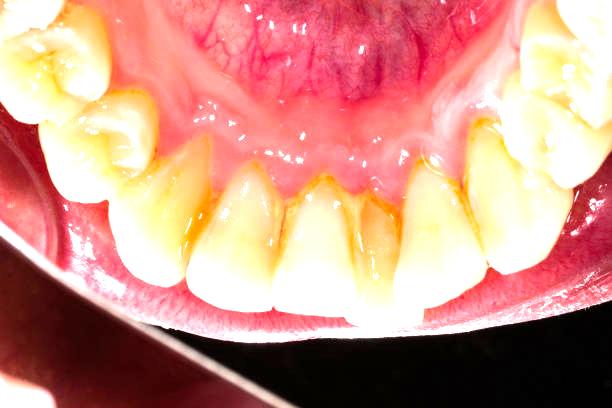
Condition: Gingivitis